Question: I have to add pull-to-refresh functionality to refresh info on main screen. Here's a scheme of my screen UI (red area should handle pulling):

I use <URL> for pull-to-refresh. Due to documentation, my red layout should be one of these classes:
'''
ListView
ExpandableListView
GridView
WebView
ScrollView
HorizontalScrollView
ViewPager
'''
But I have ListView on my screen, so I am not able to use ScrollView as red layout. And I'm stuck with this problem. It is possible to use UITableView into UIScrollView in iOS, but in Android one I have no idea what to do in such cases.
Any help will be appreciated. Thanks!
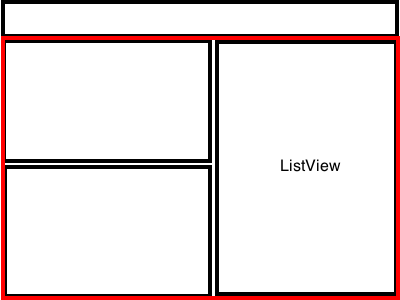
Answer: I've solved this issue, but forgot to write about it :)
My 'layout.xml' file looks like this:
'''
<com.handmark.pulltorefresh.library.PullToRefreshScrollView
android:id="@+id/home_info_pulltorefresh"
android:layout_width="match_parent"
android:layout_height="match_parent"
android:fillViewport="true" >
<LinearLayout
android:id="@+id/home_info_layout"
android:layout_width="match_parent"
android:layout_height="match_parent"
android:background="@color/white_background"
android:baselineAligned="false"
android:orientation="horizontal" >
<LinearLayout
android:id="@+id/charts_container"
android:layout_width="0dp"
android:layout_height="match_parent"
android:layout_weight="2"
android:orientation="vertical"
android:paddingRight="5dp" >
<FrameLayout
android:id="@+id/frame_container_chart_top"
android:layout_width="match_parent"
android:layout_height="0dp"
android:layout_weight="1" />
<FrameLayout
android:id="@+id/frame_container_chart_bottom"
android:layout_width="match_parent"
android:layout_height="0dp"
android:layout_weight="1" />
</LinearLayout>
<FrameLayout
android:id="@+id/frame_container_right"
android:layout_width="0dp"
android:layout_height="match_parent"
android:layout_weight="1" />
</LinearLayout>
</com.handmark.pulltorefresh.library.PullToRefreshScrollView>
'''
'android:fillViewport="true"' is used to stretch its content to fill the viewport (make height of scroll match_parent)
I add Fragment containing ListView programmatically ('R.layout.frame_container_right' Fragment resource ID)
Everything worked fine, but when I tried to scroll ListView down, my ScrollView began to scroll. Scrolling ListView up worked fine. Also I noticed that if I tap ListView, move finger left or right and then try to scroll down, touch events are not transmitted from ListView to ScrollView and I get expected behavior. So I've decided to emulate this situation programmatically:
'''
mListViewReviews.setOnTouchListener(new OnTouchListener() {
@Override
public boolean onTouch(View v, MotionEvent event) {
if (event.getAction() == MotionEvent.ACTION_DOWN) {
long startTime = SystemClock.uptimeMillis();
long duration = 1;
MotionEvent e = MotionEvent.obtain(startTime, startTime + duration, MotionEvent.ACTION_MOVE, event
.getX(), event.getY() + 10, 0);
MotionEvent ev = MotionEvent.obtain(startTime + duration, startTime + duration * 2,
MotionEvent.ACTION_MOVE, event.getX(), event.getY() + 20, 0);
v.dispatchTouchEvent(e);
v.dispatchTouchEvent(ev);
}
return false;
}
});
'''
As a result, I've got working ListView with proper cell reuse and working pull-to-refresh logic. Thanks!